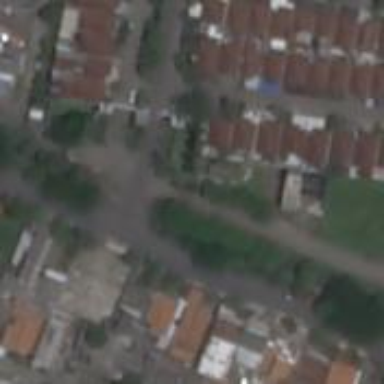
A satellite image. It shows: Residential road.